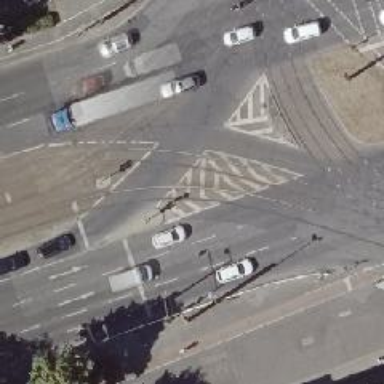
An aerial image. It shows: Tram level crossing on the railway.